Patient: sex F, age 69
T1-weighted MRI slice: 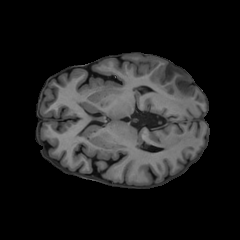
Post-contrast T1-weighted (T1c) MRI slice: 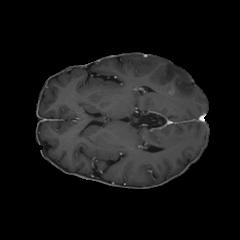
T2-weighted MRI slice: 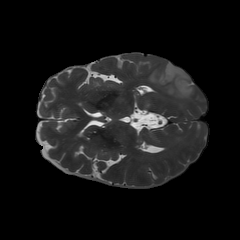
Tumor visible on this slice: yes
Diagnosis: Glioblastoma, IDH-wildtype
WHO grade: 4